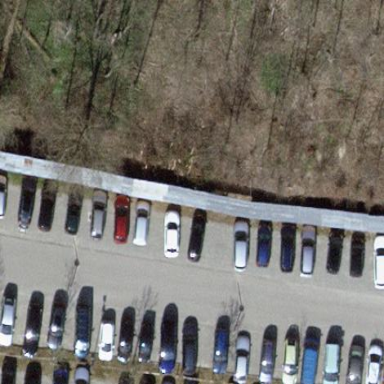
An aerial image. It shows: Flat roof made of metal sheet.